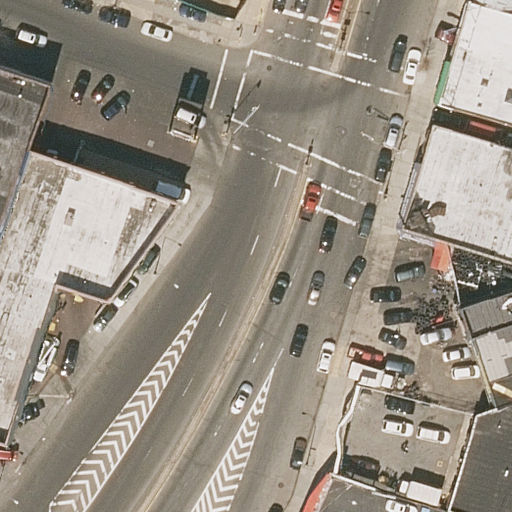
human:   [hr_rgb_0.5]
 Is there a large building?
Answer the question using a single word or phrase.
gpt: yes

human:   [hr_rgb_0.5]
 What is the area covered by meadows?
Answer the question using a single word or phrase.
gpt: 0m2

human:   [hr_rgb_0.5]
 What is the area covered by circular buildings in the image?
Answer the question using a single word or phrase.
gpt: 0m2

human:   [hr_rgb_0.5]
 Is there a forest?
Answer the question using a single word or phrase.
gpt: no

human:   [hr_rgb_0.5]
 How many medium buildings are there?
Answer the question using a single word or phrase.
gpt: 3

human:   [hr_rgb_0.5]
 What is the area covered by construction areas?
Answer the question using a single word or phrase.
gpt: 0m2

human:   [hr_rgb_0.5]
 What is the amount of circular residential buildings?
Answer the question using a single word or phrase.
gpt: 0

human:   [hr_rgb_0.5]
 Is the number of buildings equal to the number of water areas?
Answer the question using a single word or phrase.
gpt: no

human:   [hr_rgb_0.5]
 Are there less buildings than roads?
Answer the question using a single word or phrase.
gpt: no

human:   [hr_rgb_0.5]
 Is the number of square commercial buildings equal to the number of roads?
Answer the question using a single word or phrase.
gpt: no

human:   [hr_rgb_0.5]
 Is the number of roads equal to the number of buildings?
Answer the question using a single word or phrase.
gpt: no

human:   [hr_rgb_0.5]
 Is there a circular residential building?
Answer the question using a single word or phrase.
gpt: no

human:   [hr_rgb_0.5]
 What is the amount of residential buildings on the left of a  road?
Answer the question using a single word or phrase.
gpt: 2

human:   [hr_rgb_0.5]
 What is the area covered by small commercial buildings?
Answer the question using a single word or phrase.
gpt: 0m2

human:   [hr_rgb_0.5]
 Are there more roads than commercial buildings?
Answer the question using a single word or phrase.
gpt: yes

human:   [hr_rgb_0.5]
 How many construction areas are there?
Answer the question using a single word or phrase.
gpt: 0

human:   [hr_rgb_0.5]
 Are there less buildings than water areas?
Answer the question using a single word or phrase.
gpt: no

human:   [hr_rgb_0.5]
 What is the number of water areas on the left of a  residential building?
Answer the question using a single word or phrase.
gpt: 0

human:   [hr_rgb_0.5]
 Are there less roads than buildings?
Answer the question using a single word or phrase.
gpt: yes

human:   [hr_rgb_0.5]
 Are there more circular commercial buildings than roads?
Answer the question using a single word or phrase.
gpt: no

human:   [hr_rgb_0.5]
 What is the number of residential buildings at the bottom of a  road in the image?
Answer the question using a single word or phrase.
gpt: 5

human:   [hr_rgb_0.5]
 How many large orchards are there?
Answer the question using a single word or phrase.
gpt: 0

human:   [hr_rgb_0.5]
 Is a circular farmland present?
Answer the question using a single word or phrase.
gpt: no

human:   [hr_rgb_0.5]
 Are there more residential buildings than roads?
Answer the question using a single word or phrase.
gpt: yes

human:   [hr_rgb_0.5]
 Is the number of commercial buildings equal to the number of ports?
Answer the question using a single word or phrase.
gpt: yes

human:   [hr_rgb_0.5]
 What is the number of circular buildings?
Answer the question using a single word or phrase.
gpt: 0

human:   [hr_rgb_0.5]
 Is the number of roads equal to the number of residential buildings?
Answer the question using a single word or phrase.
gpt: no

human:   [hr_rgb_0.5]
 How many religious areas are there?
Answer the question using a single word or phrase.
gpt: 0

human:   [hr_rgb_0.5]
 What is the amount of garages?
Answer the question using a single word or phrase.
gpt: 0

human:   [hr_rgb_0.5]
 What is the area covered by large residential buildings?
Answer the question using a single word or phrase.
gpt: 4554m2

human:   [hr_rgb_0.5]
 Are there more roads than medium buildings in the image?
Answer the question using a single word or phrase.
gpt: yes

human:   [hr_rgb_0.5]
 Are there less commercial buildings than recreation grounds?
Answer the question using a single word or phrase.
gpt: no

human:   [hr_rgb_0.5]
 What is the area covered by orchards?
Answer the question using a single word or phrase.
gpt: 0m2

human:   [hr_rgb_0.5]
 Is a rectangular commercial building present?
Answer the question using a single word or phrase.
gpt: no

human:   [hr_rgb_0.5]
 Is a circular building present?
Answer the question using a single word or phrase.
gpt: no

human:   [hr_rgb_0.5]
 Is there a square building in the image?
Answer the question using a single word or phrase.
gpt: no